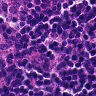
Metastatic tissue present: no